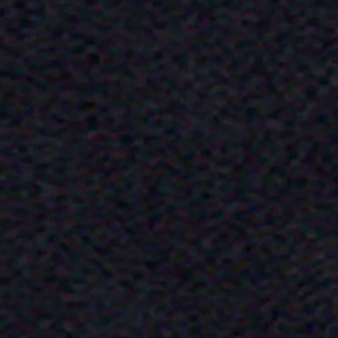
Label: other